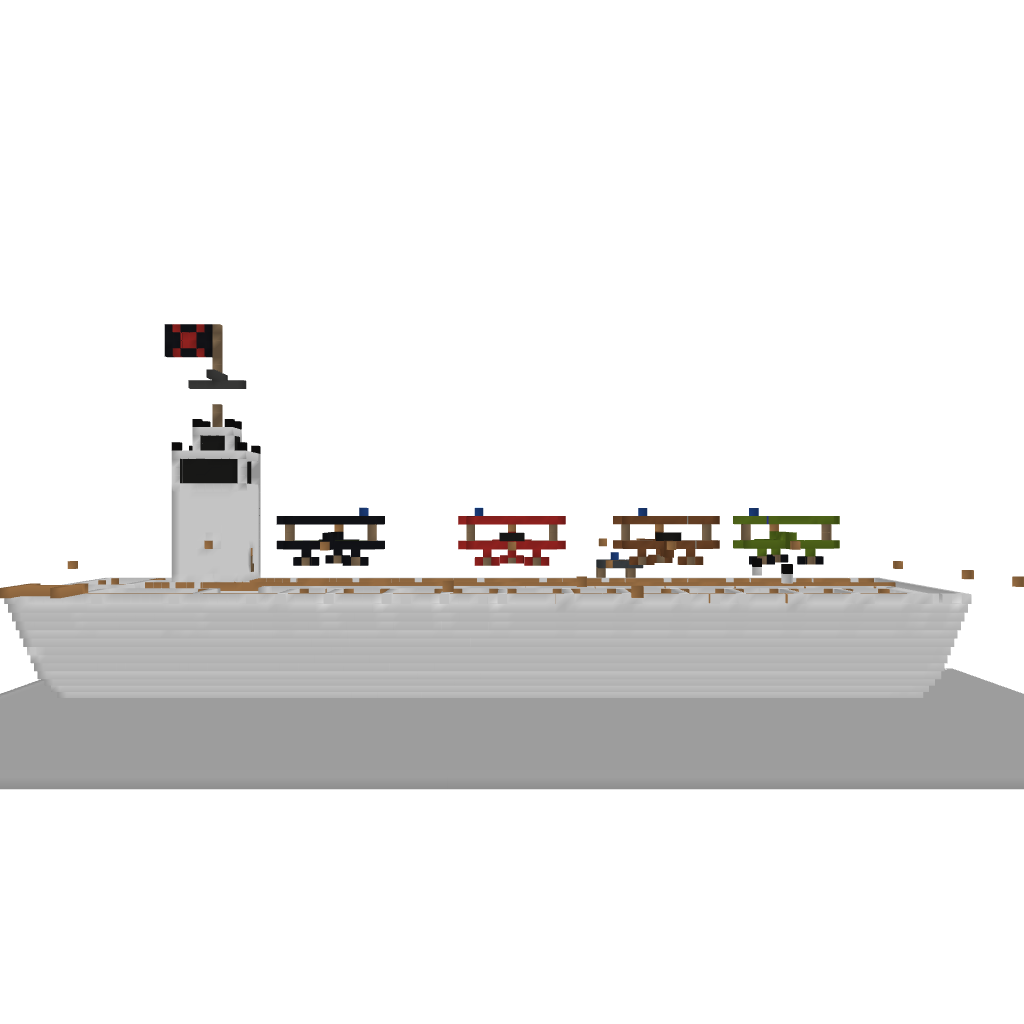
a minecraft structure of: Carrier